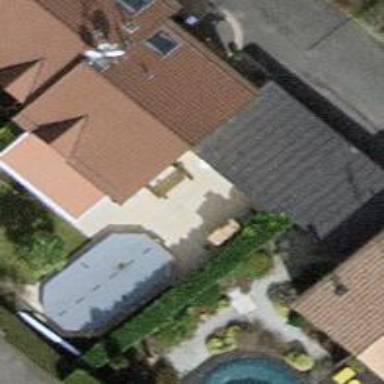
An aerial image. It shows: View of roof of building.